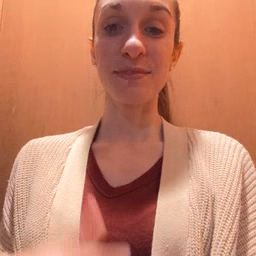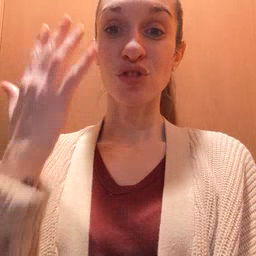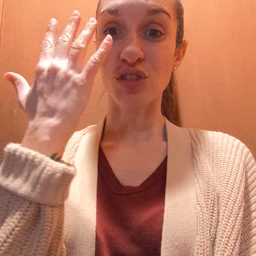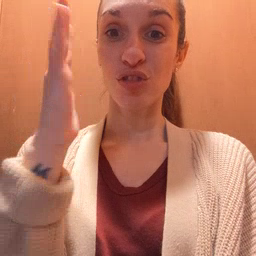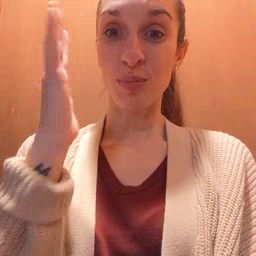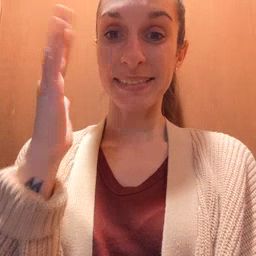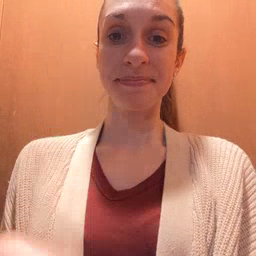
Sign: tree